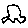
Label: car